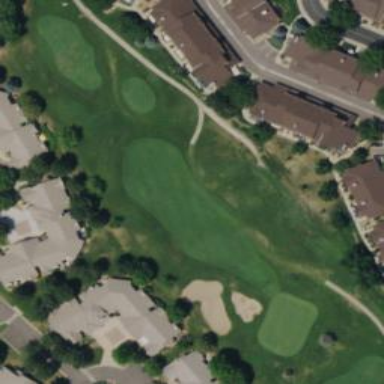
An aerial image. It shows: Rough grassy area used for golf.